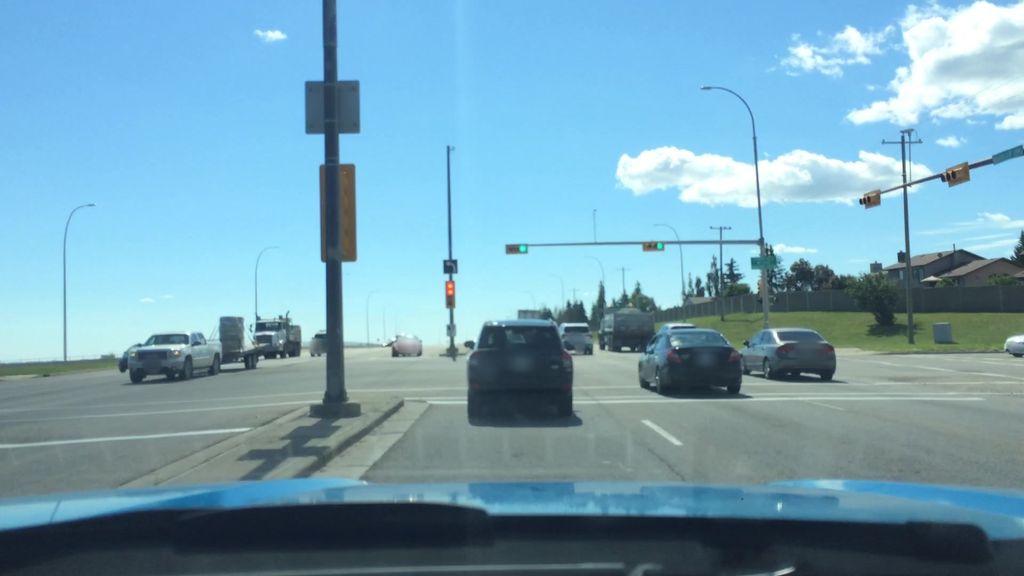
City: calgary